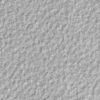
Label: not_dusty